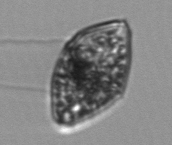
Label: Gyrodinium